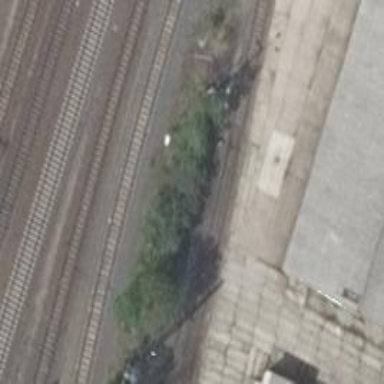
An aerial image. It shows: Railway yard used for servicing trains.